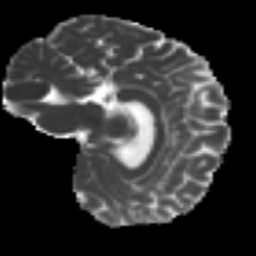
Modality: MD
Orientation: sagittal
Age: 24
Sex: female
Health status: ill
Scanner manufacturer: siemens
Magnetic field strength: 3 T
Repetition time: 6.5 s
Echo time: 0.062 s